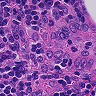
Metastatic tissue present: no